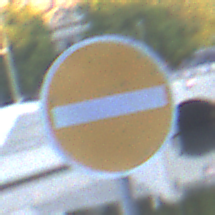
Verkehrszeichen: VerbotDerEinfahrt
Umgebung: Outdoor, Urban
Tageszeit: SunriseSunset
Wetter: Clear
Licht: Natural
Jahreszeit: NotSpecified
Kontrast: LowContrast